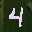
Label: 4